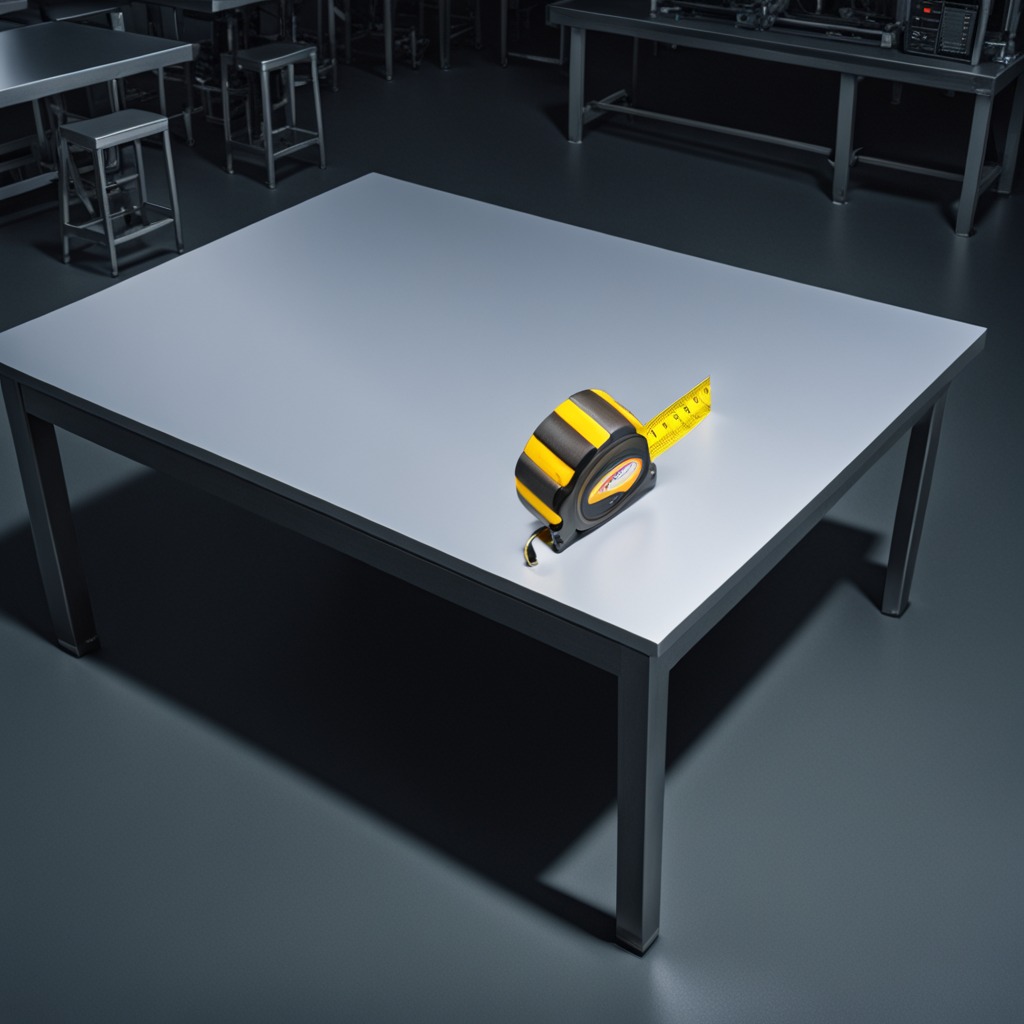
A measuring tape is lying on the clean empty table in the basement in the evening.